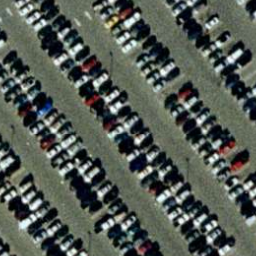
Label: parking lot